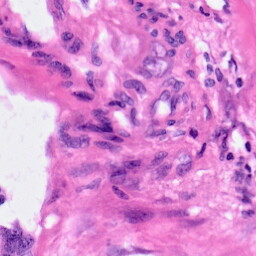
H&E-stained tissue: Pancreatic